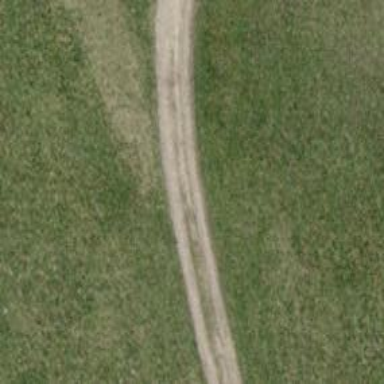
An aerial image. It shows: Dirt track with grade2 quality.